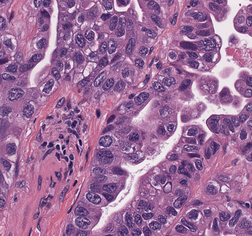
Tumor epithelial tissue: yes
Tumor-associated stroma tissue: yes
Normal tissue: no